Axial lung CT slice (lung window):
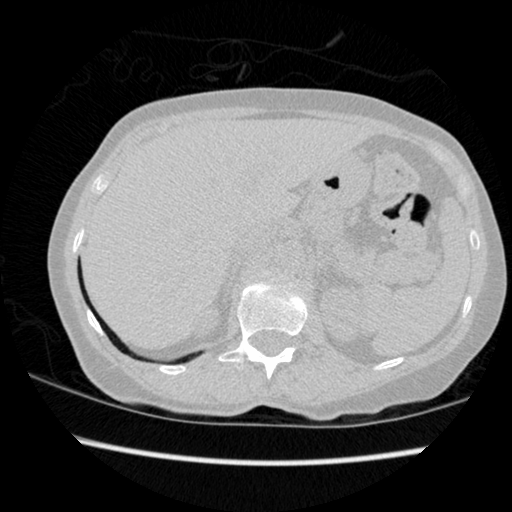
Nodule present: no